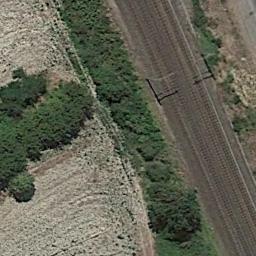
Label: railway